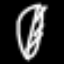
Label: leaf